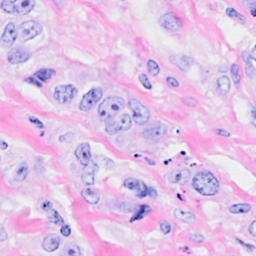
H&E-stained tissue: Breast